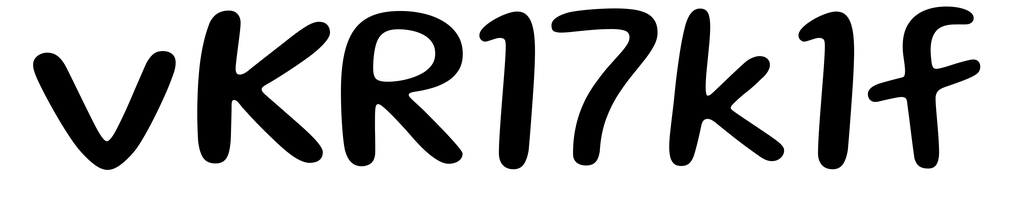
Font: Gluten_Regular